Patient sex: F
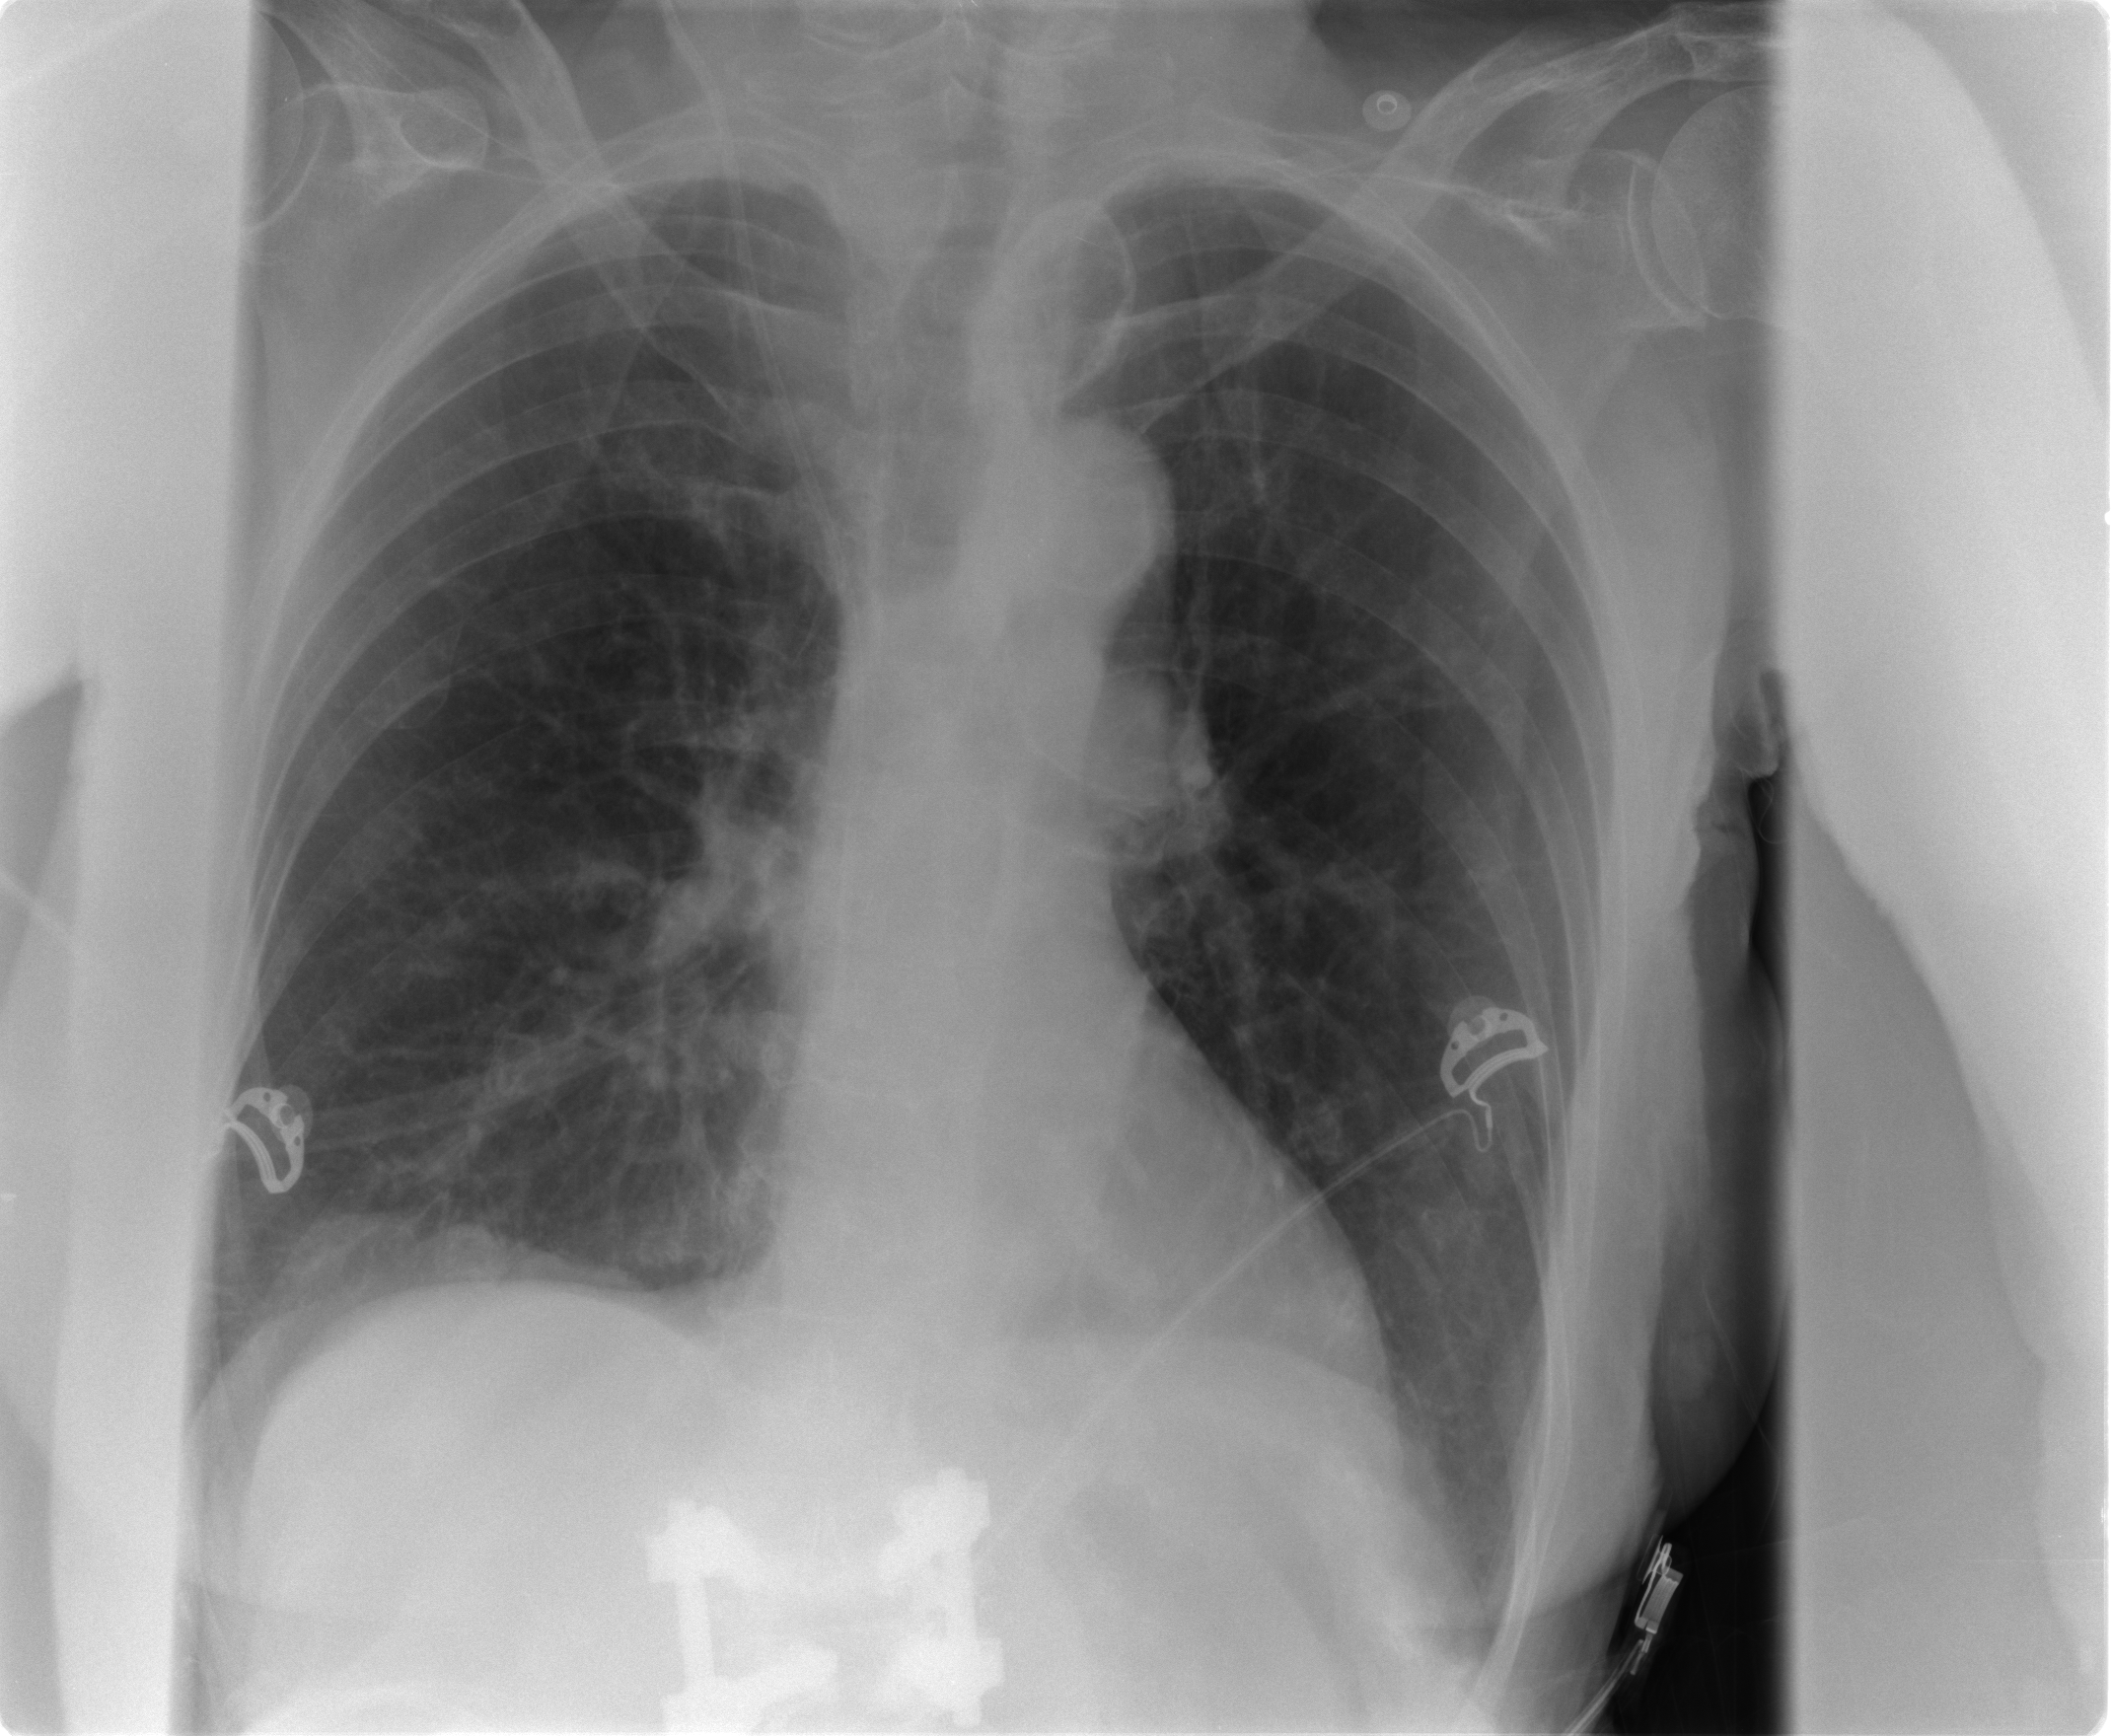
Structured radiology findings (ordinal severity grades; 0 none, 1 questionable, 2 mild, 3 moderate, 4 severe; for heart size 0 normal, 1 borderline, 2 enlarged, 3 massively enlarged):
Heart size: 0
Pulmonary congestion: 0
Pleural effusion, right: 0
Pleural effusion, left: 0
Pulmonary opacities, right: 0
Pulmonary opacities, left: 0
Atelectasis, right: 1
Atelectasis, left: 2